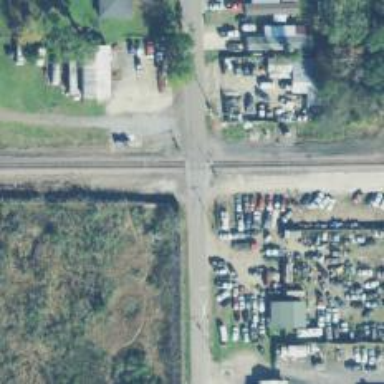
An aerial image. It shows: Abandoned railway spur.